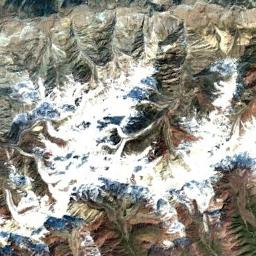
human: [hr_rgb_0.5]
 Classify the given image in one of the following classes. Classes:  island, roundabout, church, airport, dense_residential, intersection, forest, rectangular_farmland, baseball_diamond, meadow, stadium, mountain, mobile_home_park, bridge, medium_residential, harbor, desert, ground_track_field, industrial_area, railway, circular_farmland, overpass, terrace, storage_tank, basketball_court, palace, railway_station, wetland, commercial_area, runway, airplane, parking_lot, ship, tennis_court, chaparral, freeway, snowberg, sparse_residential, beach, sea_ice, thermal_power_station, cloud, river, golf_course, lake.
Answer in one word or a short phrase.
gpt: snowberg